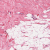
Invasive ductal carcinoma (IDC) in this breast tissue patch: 0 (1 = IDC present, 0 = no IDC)